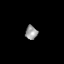
Tissue: skin
Cell type: Epithelial cells
Senescence score: 0.2433
Nuclear area (px): 162
Mean DAPI intensity: 153.438